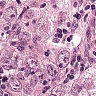
Metastatic tissue present: yes